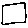
Label: square